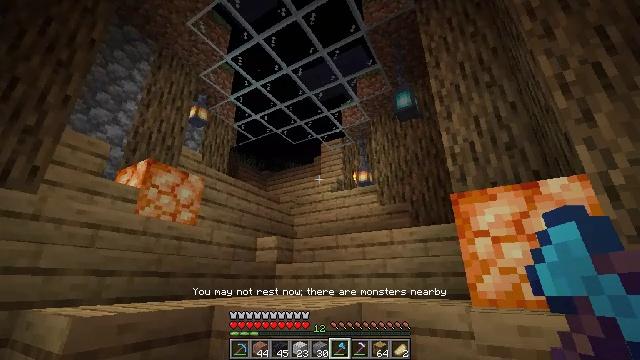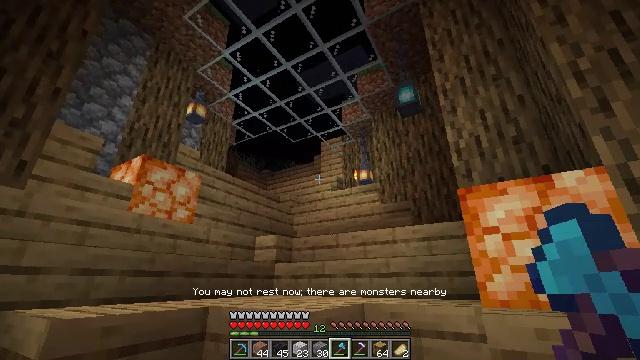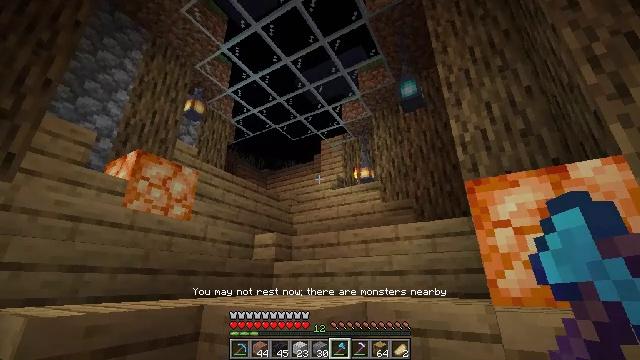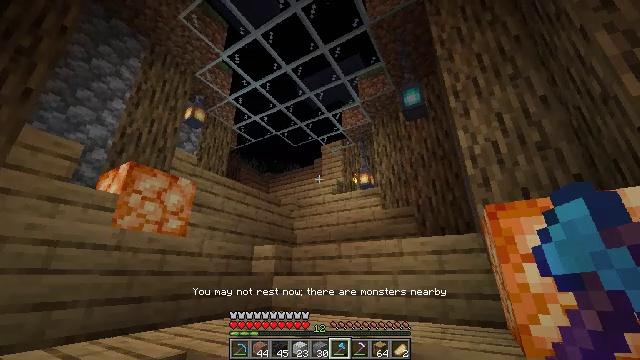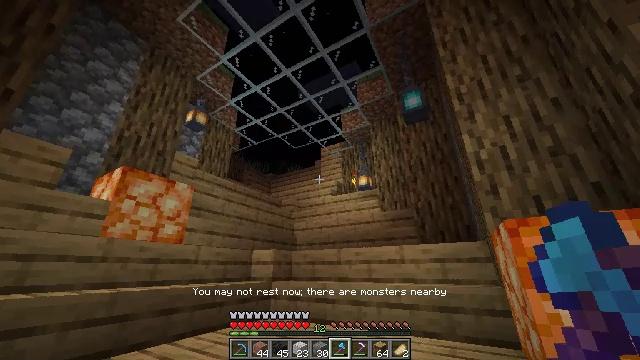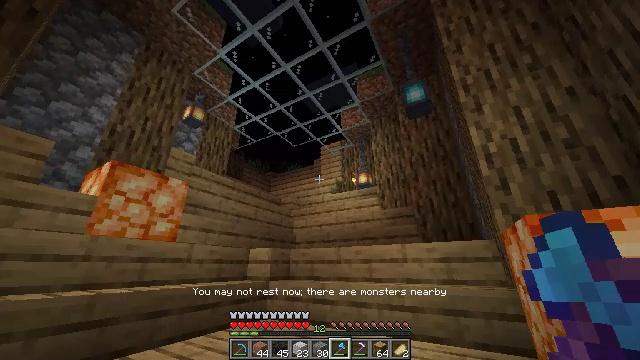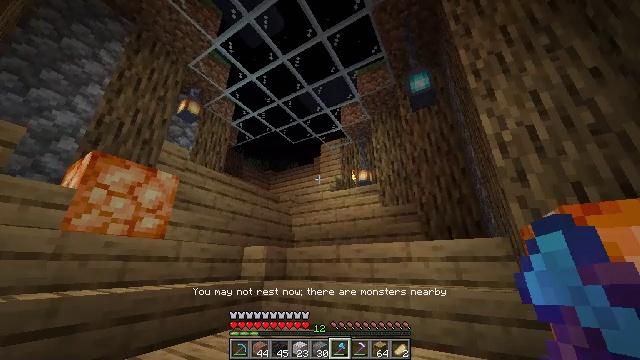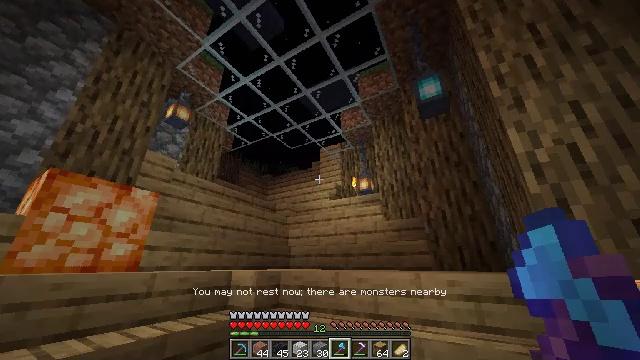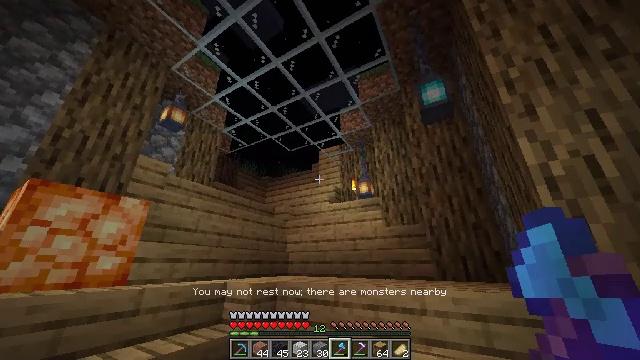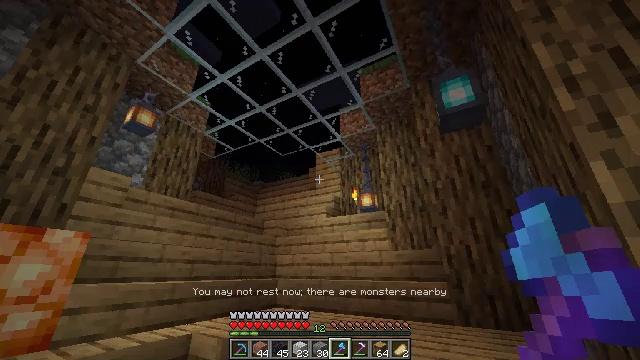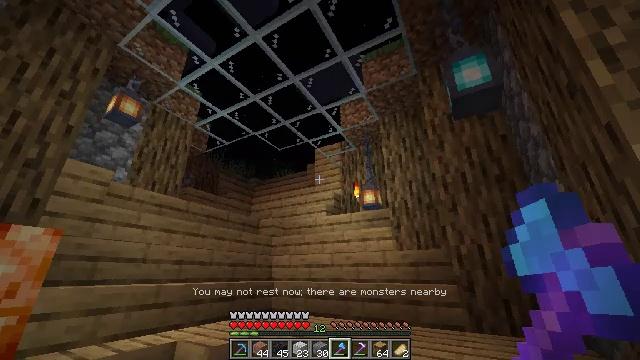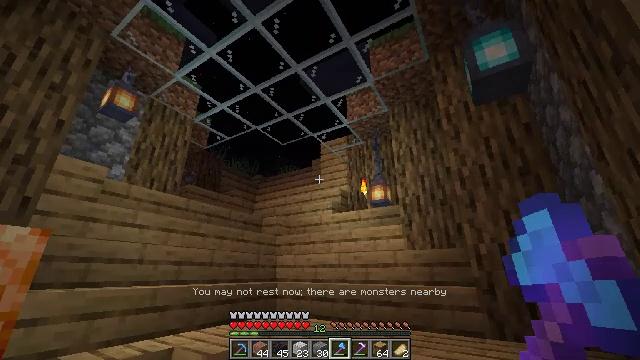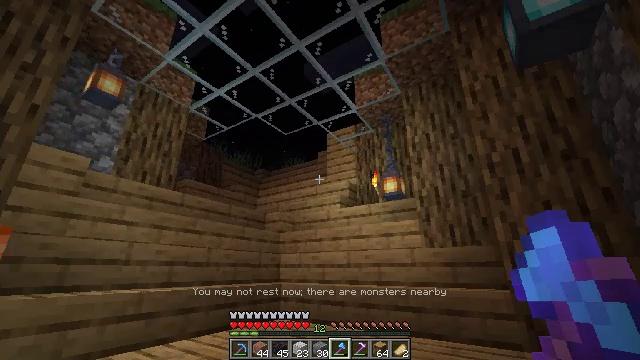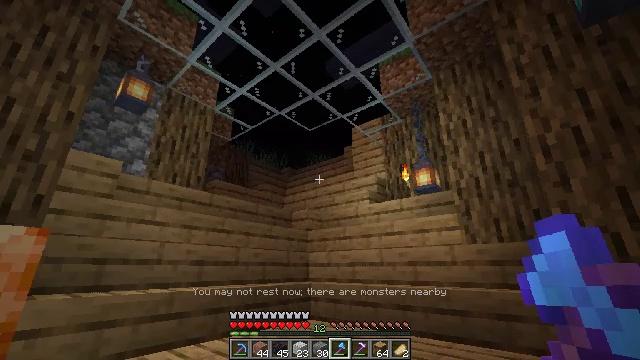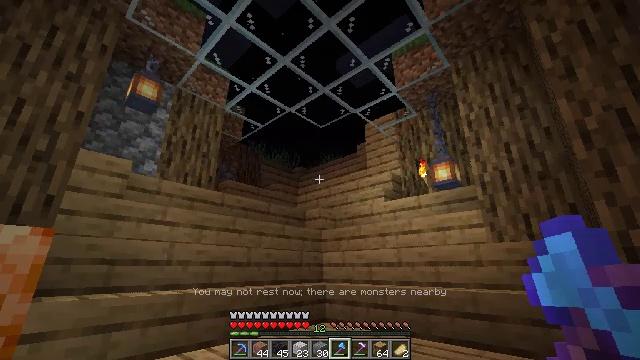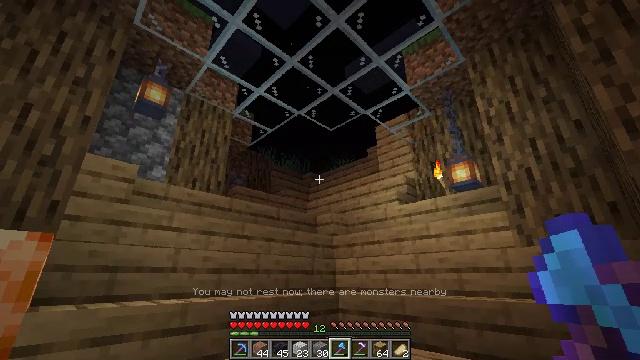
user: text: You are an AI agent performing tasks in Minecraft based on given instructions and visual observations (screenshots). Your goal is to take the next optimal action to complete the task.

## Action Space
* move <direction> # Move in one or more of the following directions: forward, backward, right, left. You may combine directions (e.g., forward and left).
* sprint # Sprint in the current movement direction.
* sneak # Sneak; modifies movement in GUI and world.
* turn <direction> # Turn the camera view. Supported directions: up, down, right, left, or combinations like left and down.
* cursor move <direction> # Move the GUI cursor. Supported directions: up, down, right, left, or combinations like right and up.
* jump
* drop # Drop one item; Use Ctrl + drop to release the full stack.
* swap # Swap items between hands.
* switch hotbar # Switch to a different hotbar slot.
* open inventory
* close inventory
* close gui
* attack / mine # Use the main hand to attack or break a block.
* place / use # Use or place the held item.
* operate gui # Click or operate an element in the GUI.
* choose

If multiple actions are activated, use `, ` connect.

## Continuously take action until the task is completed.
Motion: motion action
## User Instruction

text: Mine the light blue bed for reuse.
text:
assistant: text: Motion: no_op
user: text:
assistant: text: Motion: move forward
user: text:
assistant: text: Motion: move forward
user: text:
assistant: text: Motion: move forward
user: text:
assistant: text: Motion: move forward
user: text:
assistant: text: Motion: move forward
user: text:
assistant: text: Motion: move forward
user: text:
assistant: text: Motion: move forward
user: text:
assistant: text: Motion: move forward
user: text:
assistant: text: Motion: move forward
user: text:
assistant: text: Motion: move forward, turn left
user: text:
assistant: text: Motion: move forward, turn left
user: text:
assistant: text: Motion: move forward, turn left
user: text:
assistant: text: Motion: move forward, turn left
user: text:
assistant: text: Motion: move forward, turn left and up
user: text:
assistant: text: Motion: move forward
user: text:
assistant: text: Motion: move forward
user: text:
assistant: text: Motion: move forward
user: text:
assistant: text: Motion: move forward
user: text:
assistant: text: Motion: move forward
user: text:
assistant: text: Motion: move forward
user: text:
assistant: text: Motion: move forward
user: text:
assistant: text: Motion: move forward
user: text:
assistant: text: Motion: move forward
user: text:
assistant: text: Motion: move forward
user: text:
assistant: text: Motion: move forward
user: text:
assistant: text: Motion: move forward
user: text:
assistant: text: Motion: move forward
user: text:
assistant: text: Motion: move forward
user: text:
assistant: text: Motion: move forward